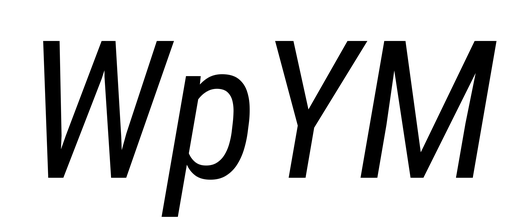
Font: Roboto-Italic_Condensed_Italic